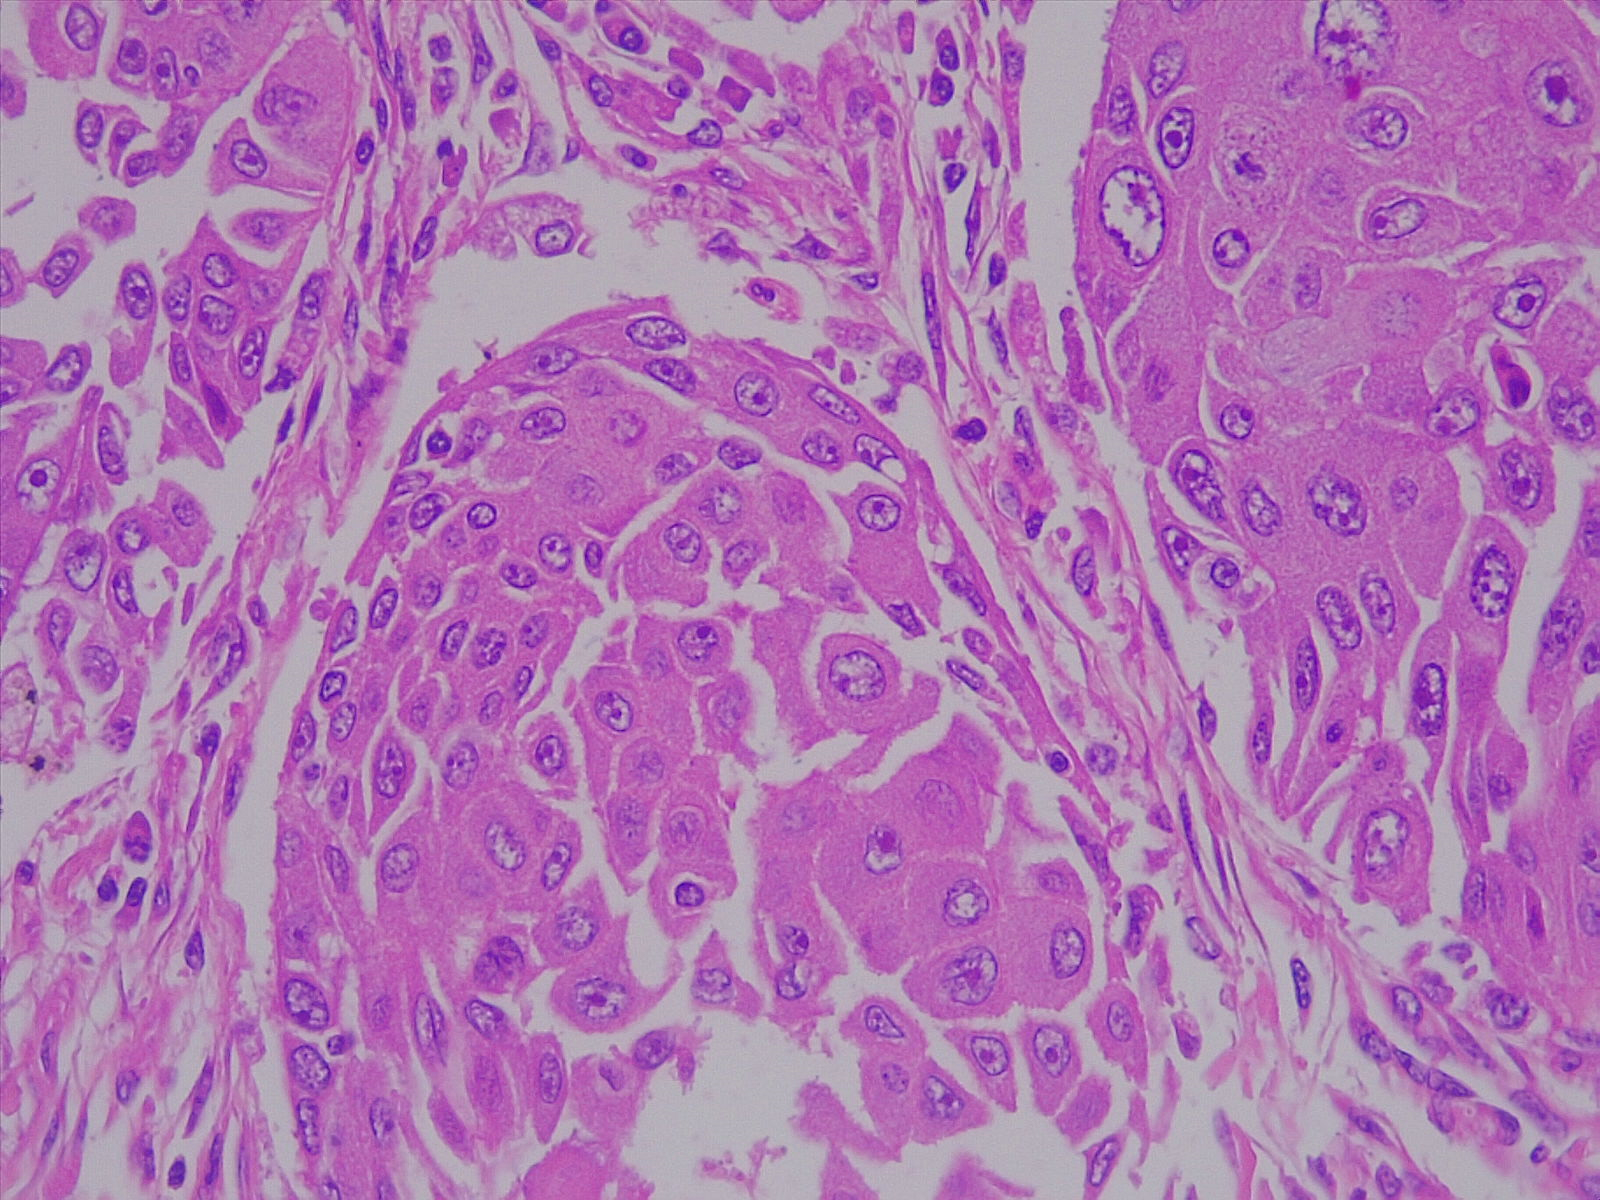
Label: lung squamous cell carcinoma, well differentiated